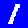
Digit: 1